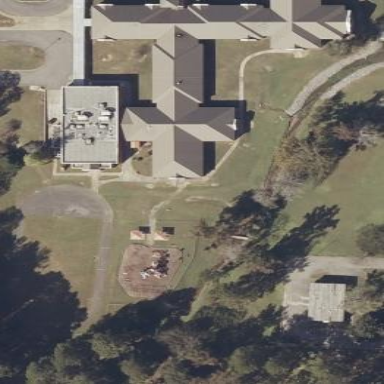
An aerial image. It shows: School.